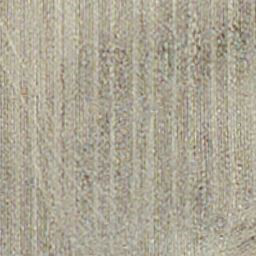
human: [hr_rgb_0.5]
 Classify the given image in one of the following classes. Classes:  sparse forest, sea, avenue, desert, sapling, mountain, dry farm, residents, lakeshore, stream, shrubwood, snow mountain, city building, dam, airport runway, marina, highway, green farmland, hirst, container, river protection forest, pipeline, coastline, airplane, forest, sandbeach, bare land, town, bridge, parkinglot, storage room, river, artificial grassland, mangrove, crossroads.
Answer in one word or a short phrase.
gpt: dry farm